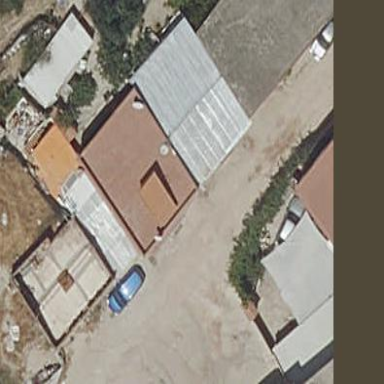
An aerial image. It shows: Detached building.